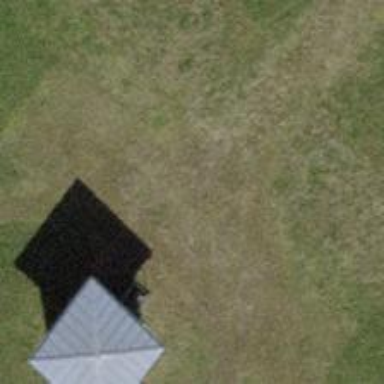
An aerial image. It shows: Path covered in grass.